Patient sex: M
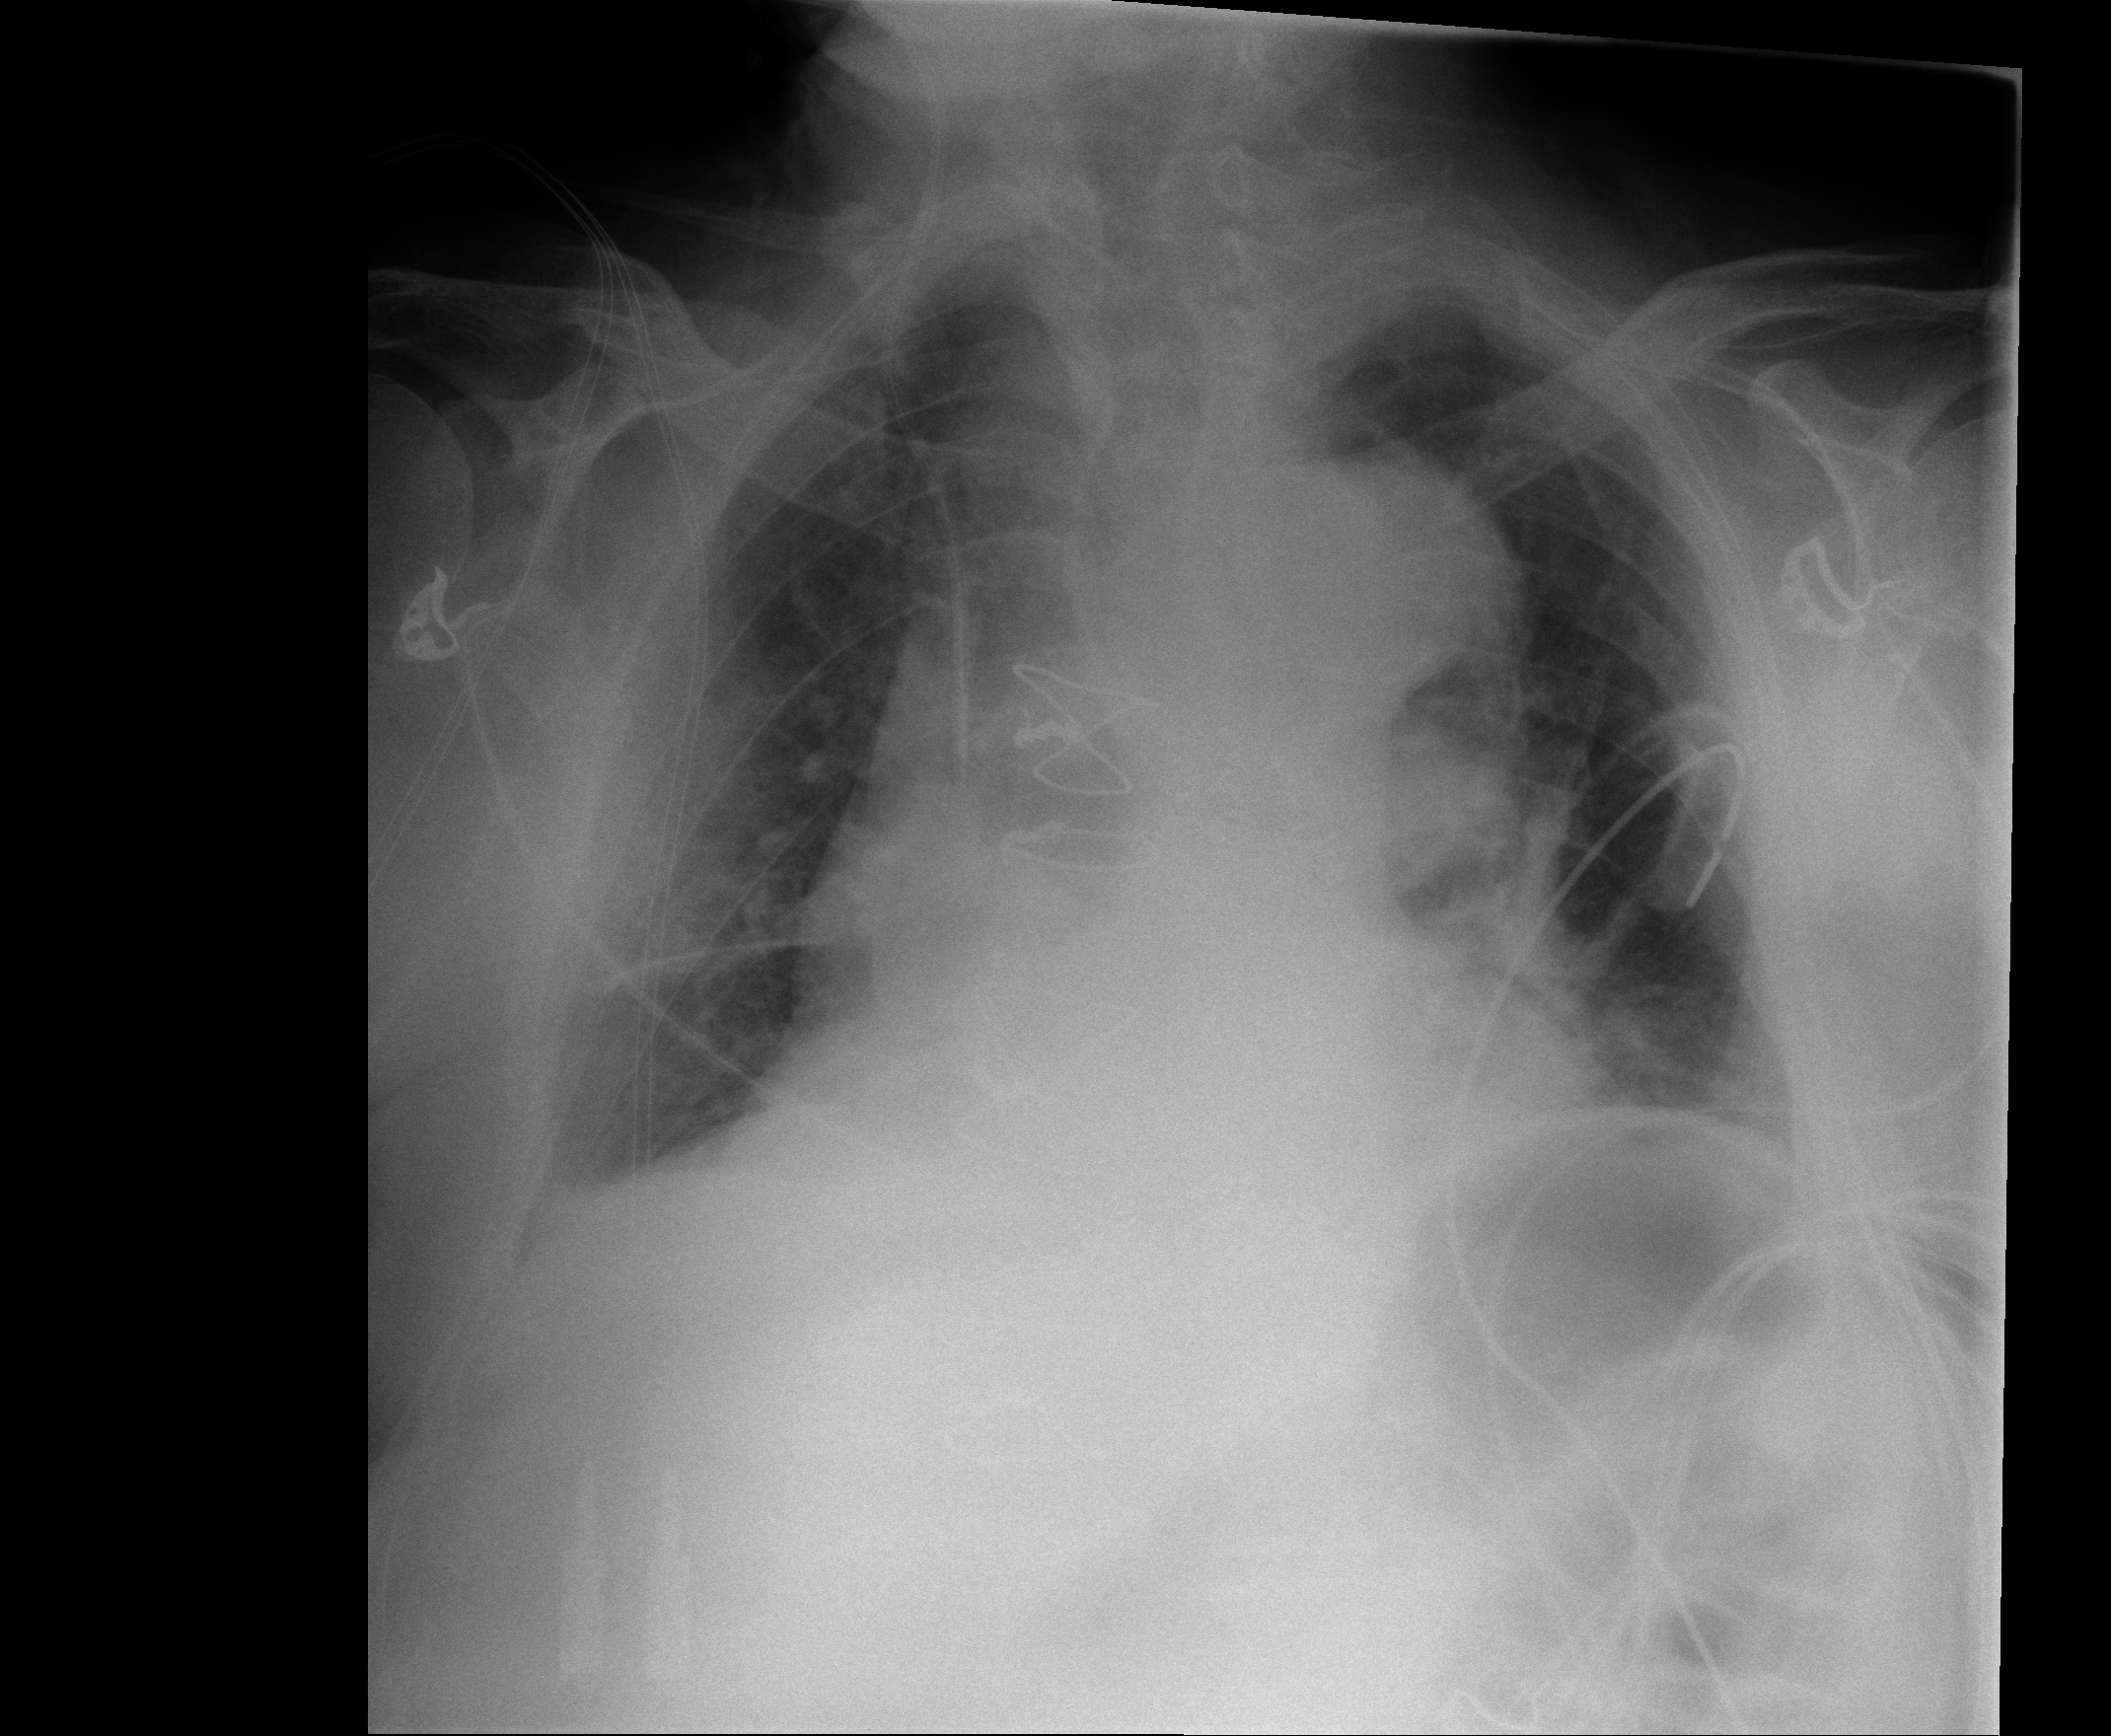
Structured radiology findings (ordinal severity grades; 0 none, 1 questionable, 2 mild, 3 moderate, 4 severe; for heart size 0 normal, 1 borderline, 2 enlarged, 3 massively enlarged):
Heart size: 2
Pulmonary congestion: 2
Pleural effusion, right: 1
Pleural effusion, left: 0
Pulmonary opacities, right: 0
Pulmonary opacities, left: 0
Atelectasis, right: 2
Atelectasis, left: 2